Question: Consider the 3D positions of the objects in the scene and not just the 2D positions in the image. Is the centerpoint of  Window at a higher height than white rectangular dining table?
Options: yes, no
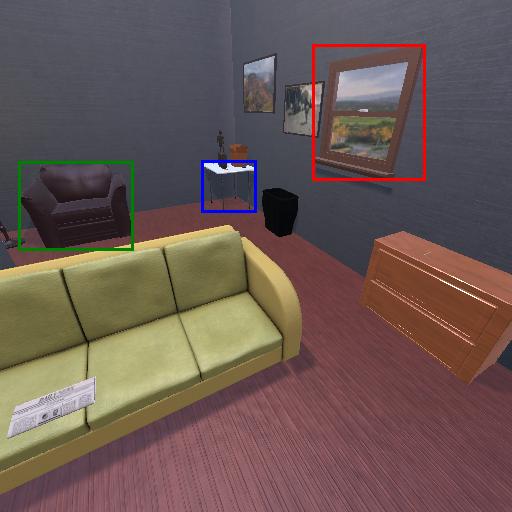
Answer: yes